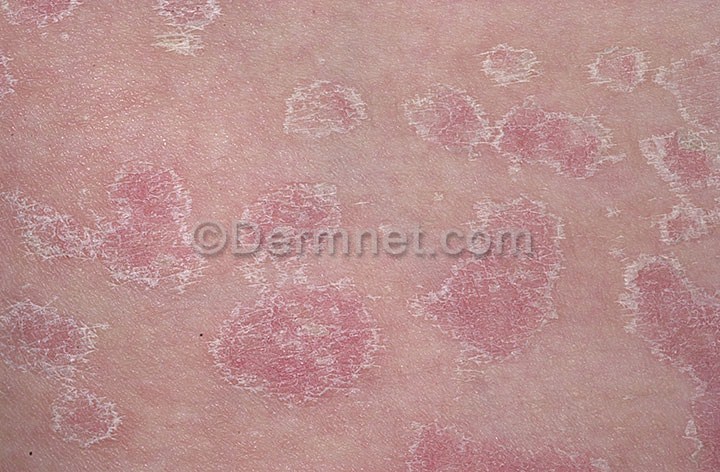
Disease: Psoriasis pictures Lichen Planus and related diseases